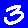
Digit: 3